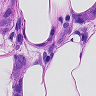
Metastatic tissue present: yes